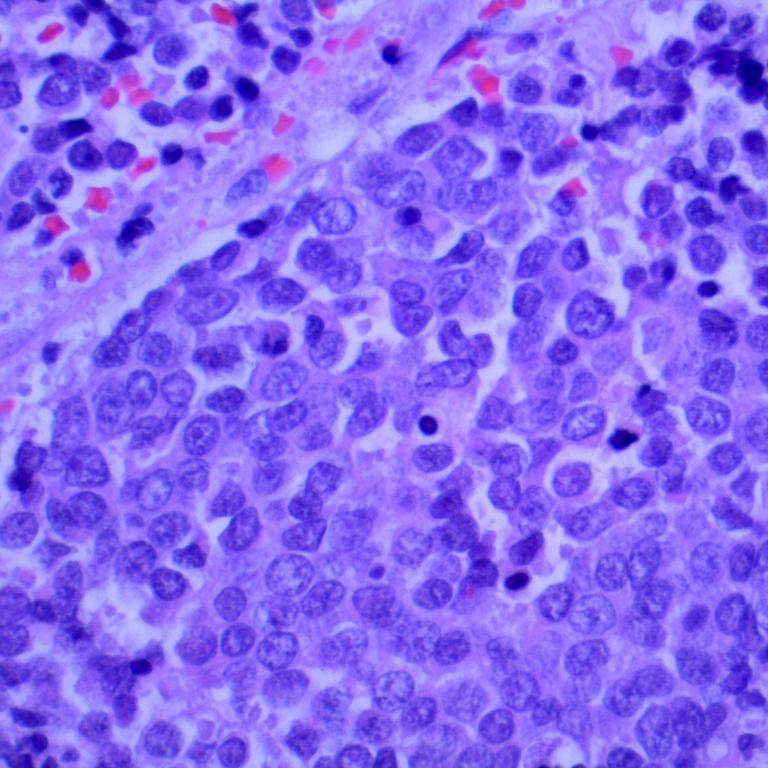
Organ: lung
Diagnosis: squamous carcinomas